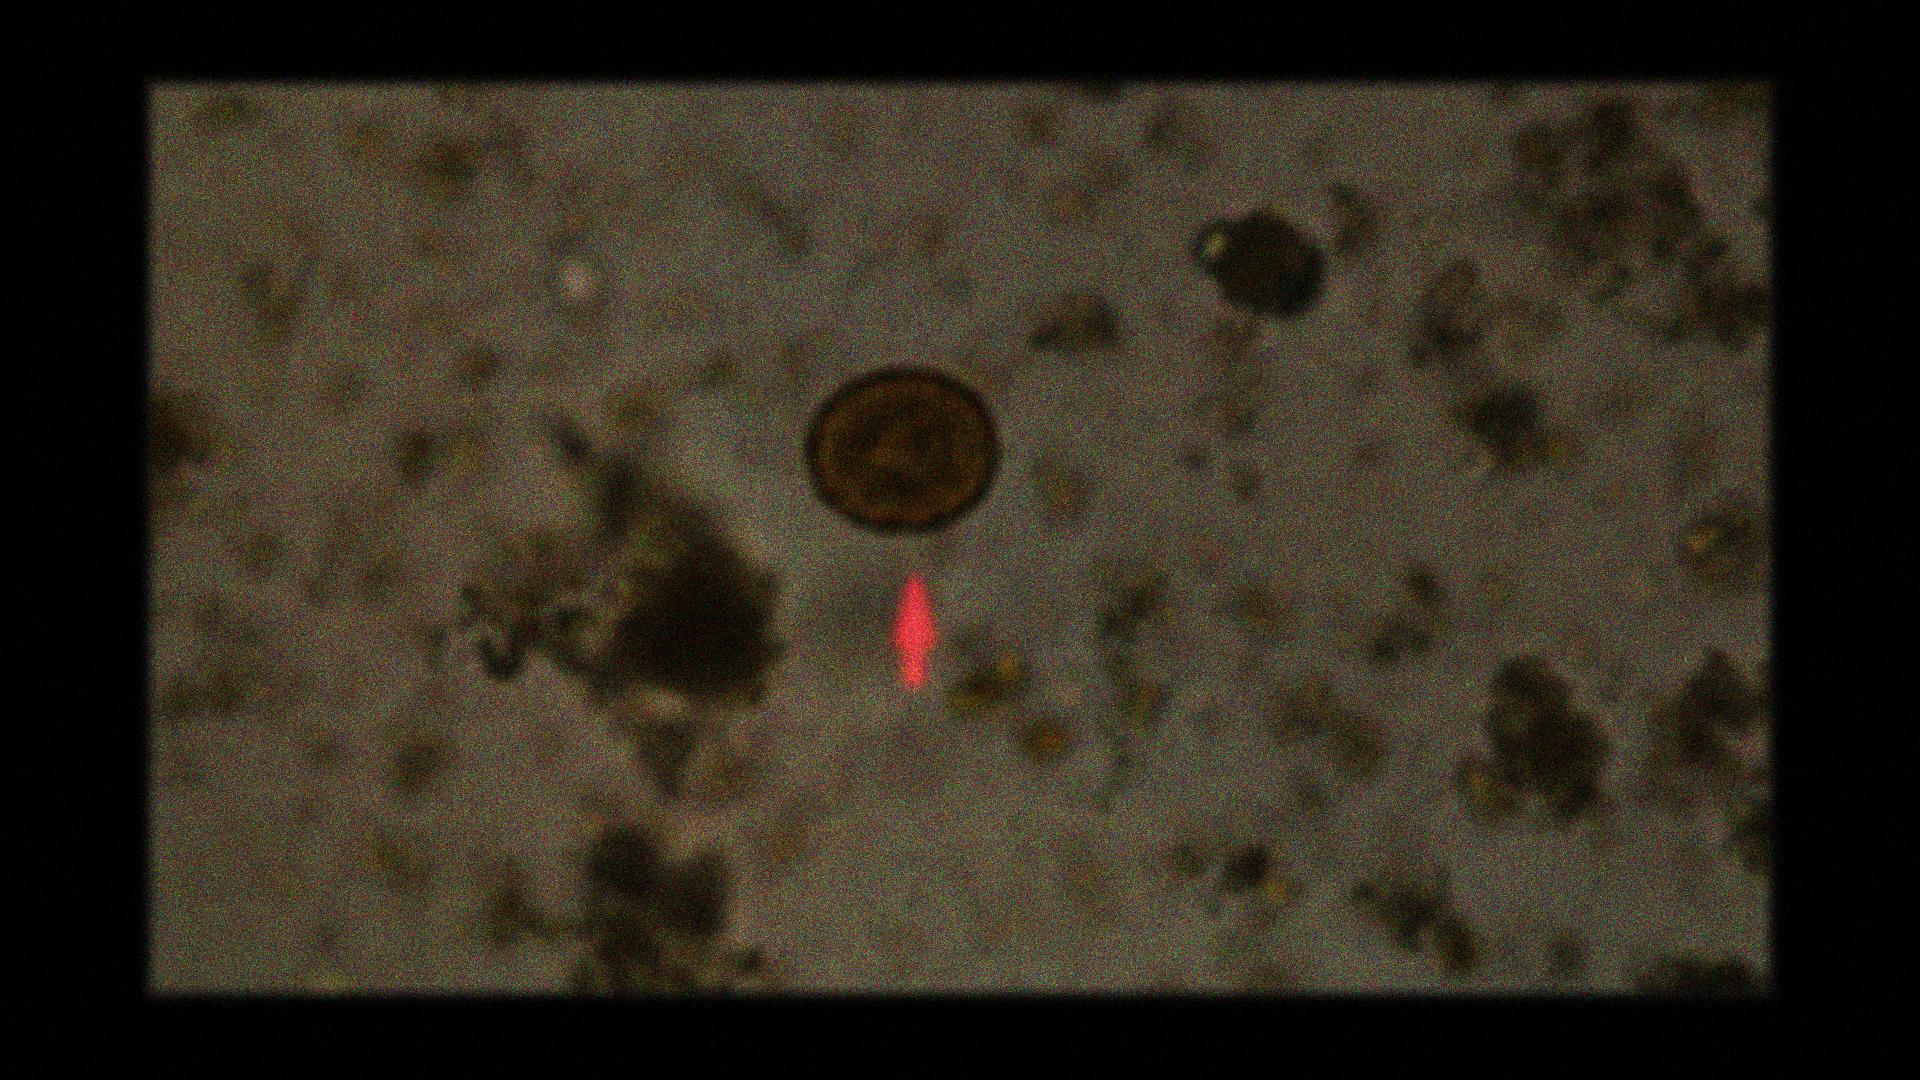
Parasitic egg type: Ascaris lumbricoides